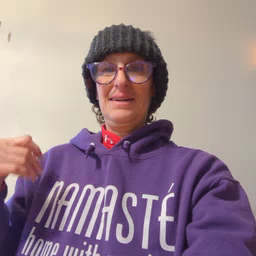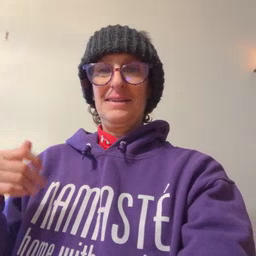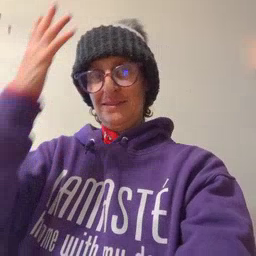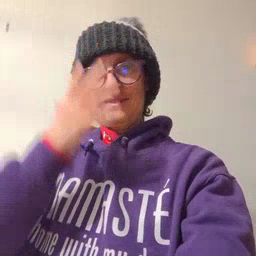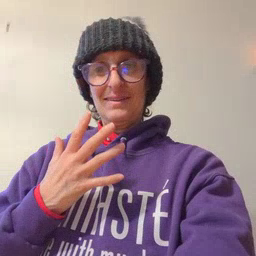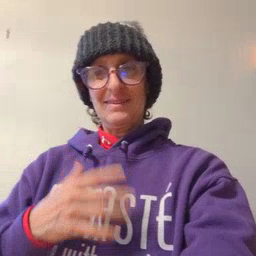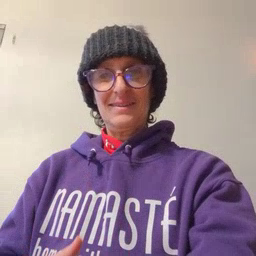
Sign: sad